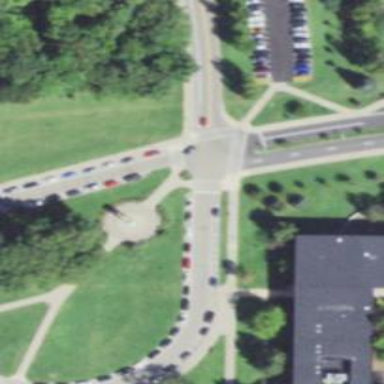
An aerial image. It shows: Uncontrolled crossing at junction.